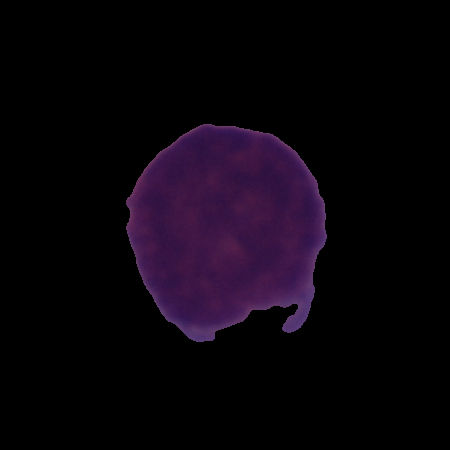
Label: cancer